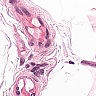
Metastatic tissue present: no